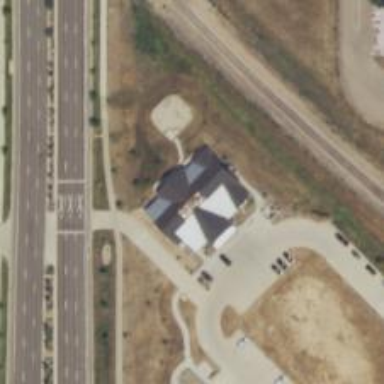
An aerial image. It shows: Veterinary facility.